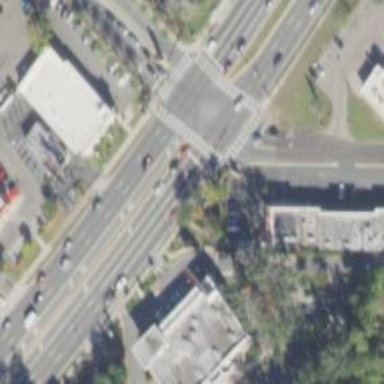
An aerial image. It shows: Solid stop line on the road.